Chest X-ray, PA view. Patient: 68 years old, sex F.
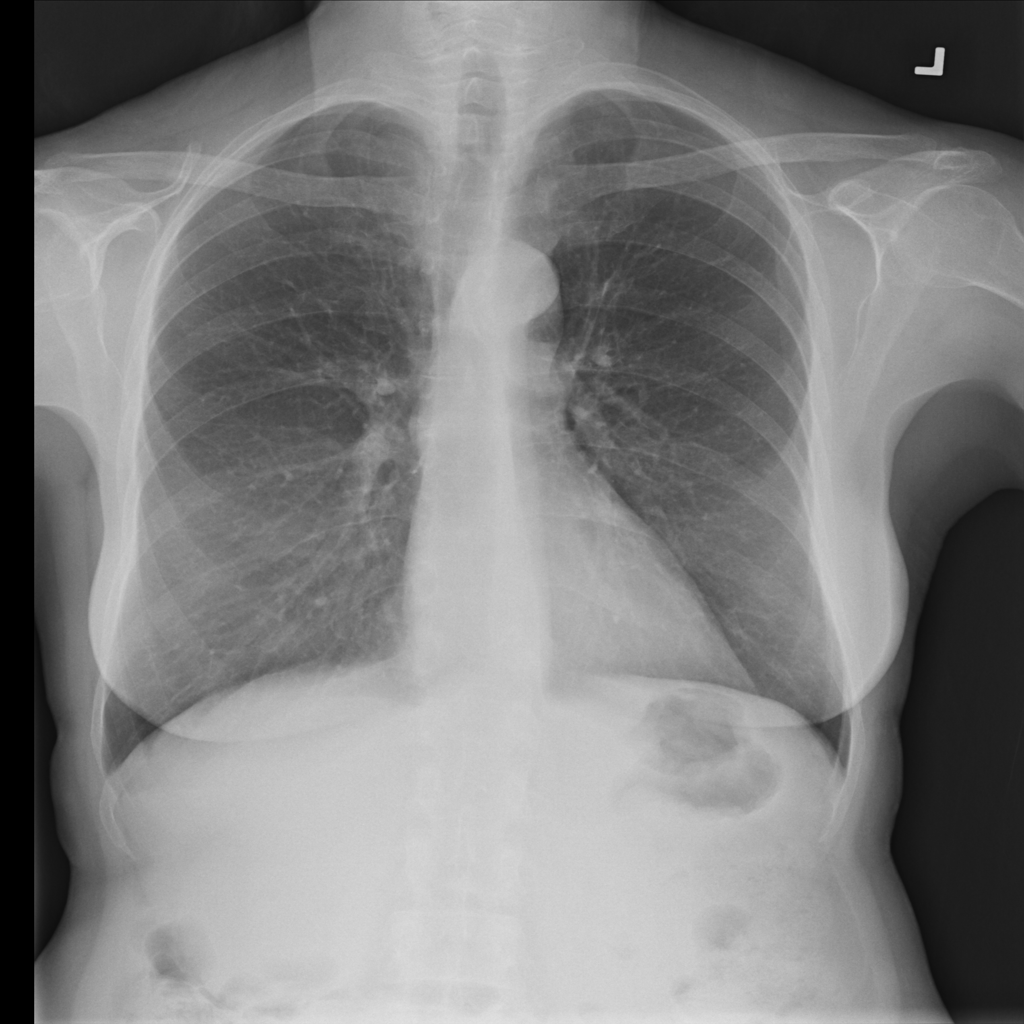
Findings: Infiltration